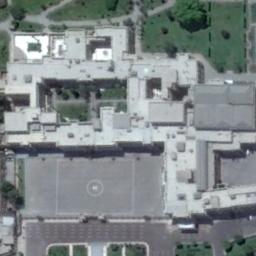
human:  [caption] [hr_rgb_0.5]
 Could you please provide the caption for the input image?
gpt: There are many trees of different sizes beside the palace .

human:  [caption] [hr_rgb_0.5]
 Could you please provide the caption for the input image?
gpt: The white palace has a park and an open area .

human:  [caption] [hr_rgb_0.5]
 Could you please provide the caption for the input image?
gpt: The roofs of palaces are all gray, And the whole looks like a trapezoid .

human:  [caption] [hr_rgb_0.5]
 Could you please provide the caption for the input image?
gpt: The palace is on the open place next to the grass .

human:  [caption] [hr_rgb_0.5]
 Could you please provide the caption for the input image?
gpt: There are some green lawns beside the white palace .